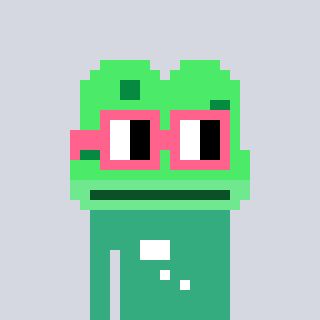
a pixel art character with square pink glasses, a frog-shaped head and a teal-colored body on a cool background